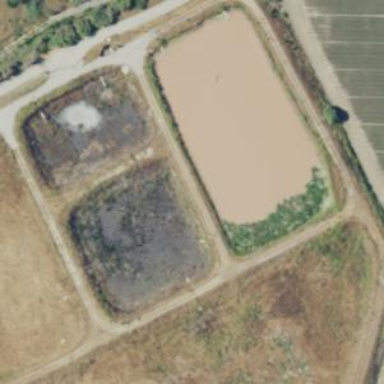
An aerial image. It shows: Reservoir of water located at wastewater plant.